Chest X-ray. View position: AP
Patient age: 49
Patient sex: F
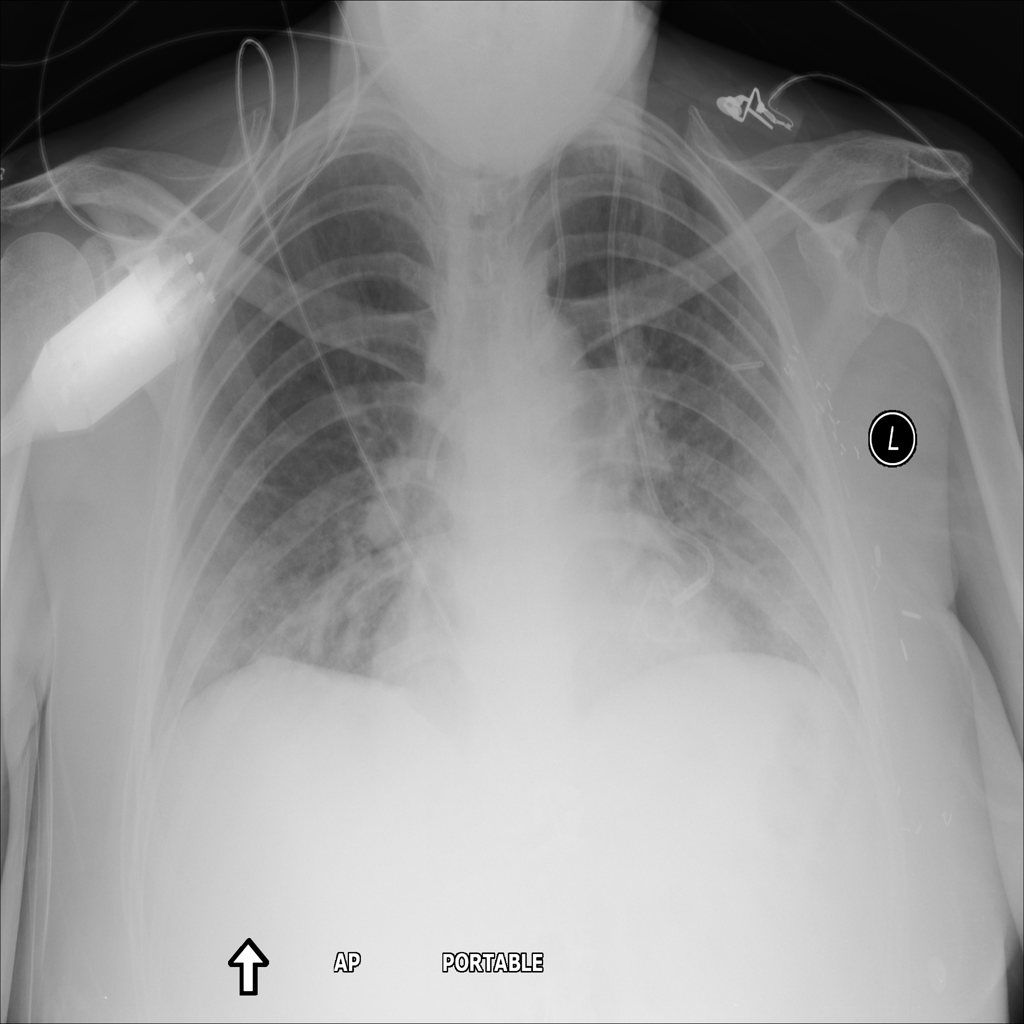
Finding: Pneumothorax